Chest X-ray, AP view. Patient: 26 years old, sex M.
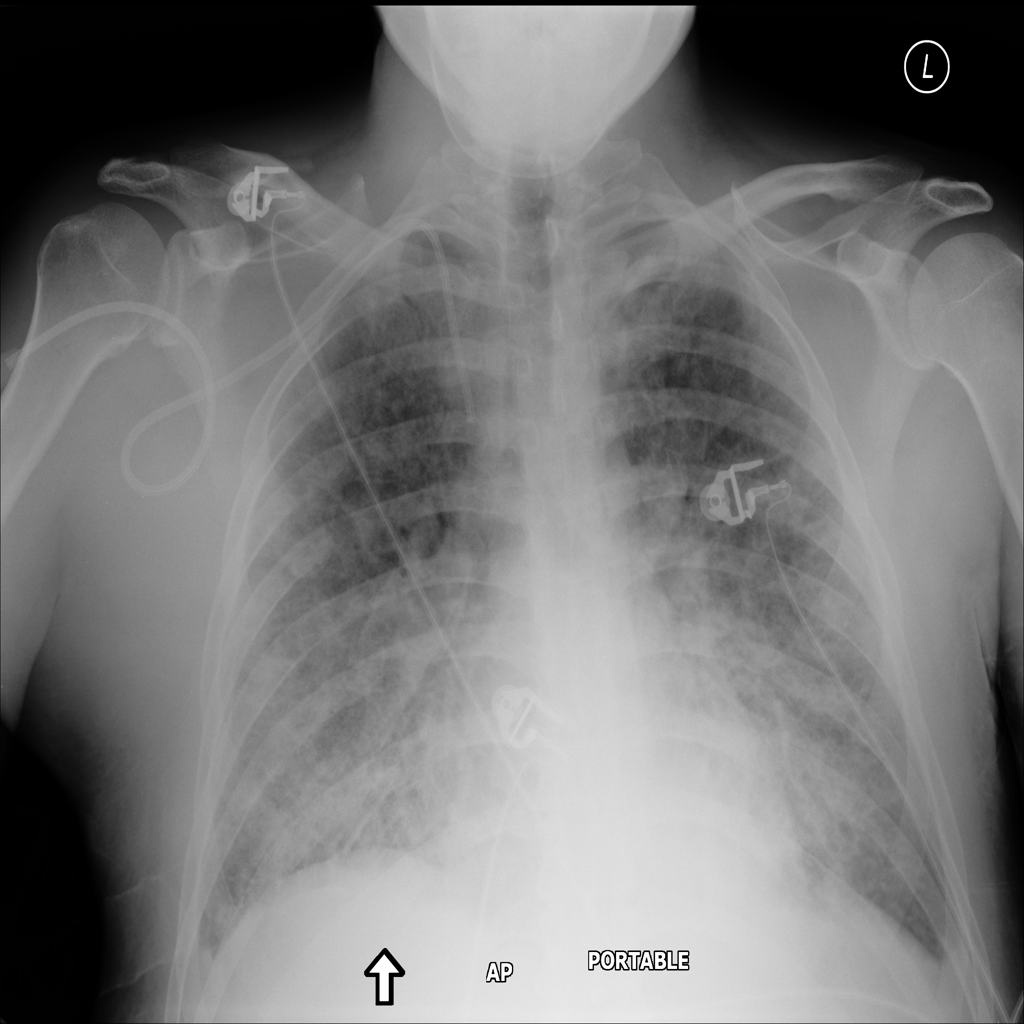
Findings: Effusion, Infiltration